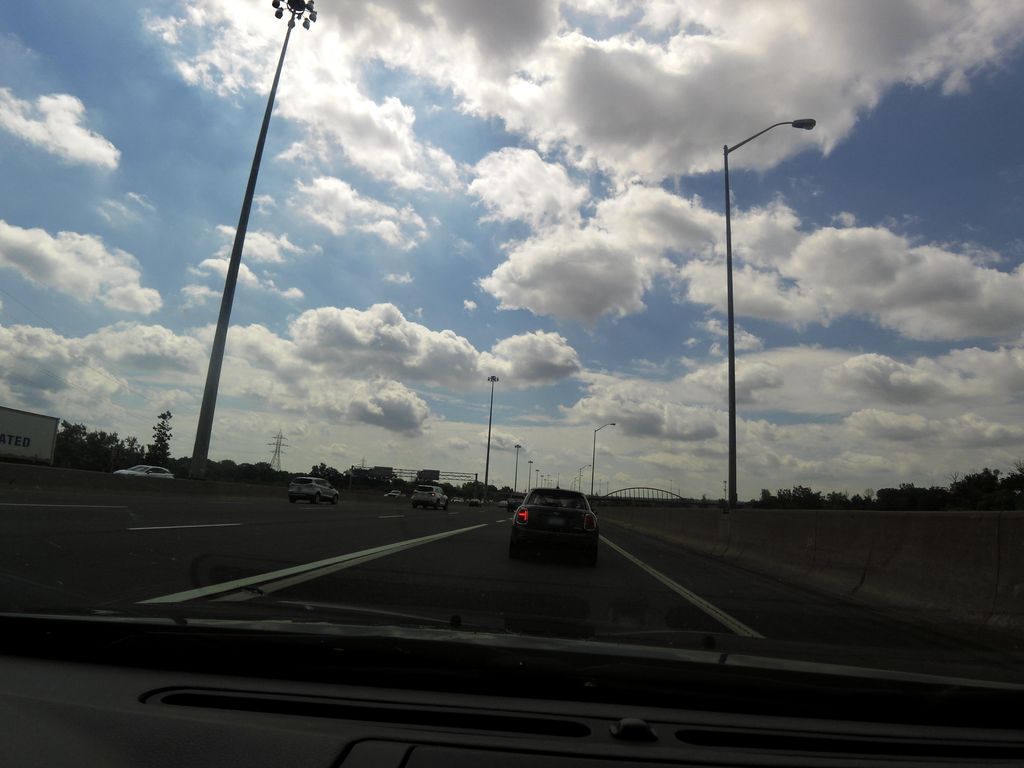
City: hamilton